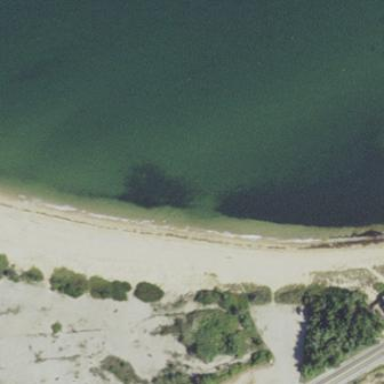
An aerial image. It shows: Sandy beach with natural surroundings.